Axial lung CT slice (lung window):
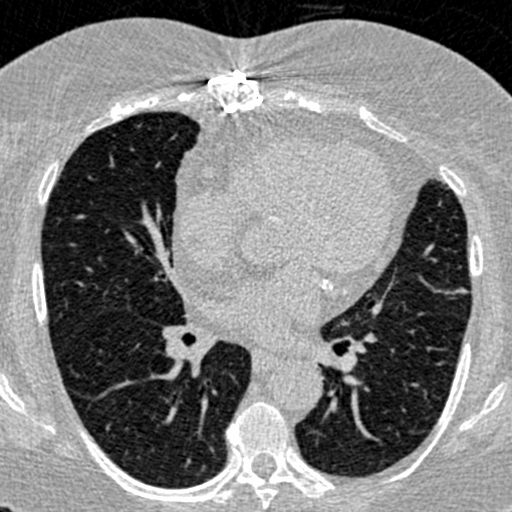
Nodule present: no